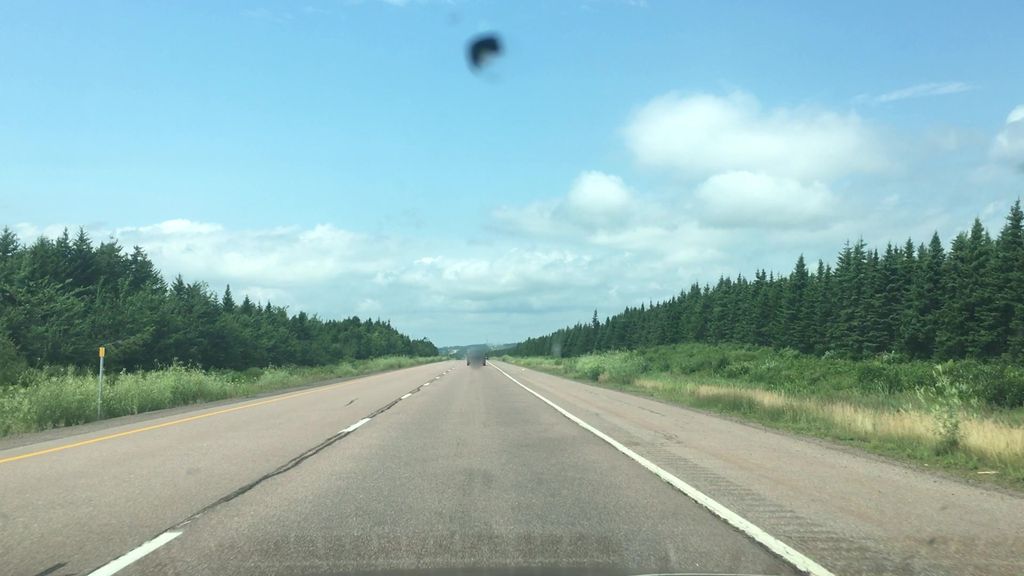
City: charlottetown